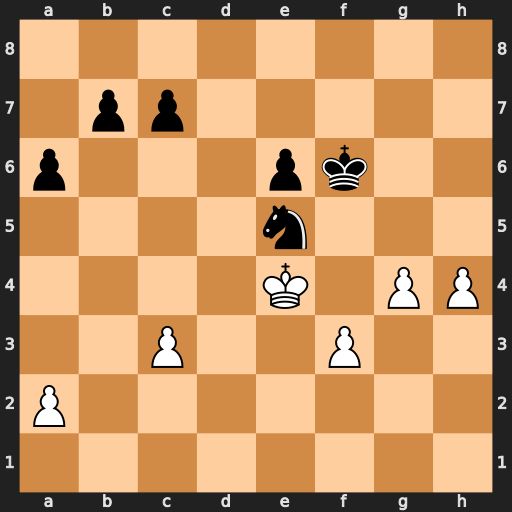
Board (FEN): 8/1pp5/p3pk2/4n3/4K1PP/2P2P2/P7/8
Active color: w
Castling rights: -
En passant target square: -
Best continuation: g5+ Kf7 Kxe5